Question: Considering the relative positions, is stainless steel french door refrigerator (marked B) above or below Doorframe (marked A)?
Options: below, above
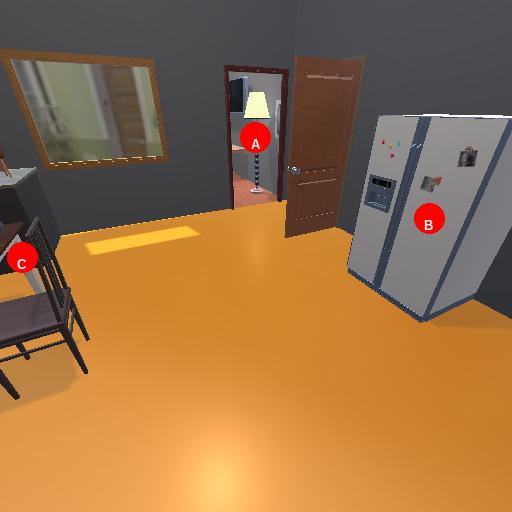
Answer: below